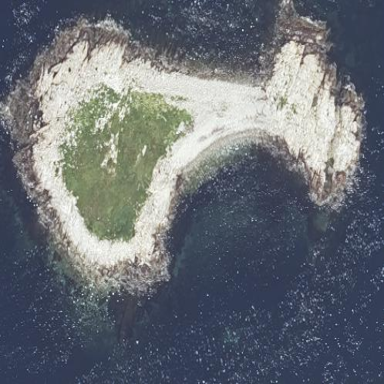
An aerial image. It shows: Islet located along the natural coastline.